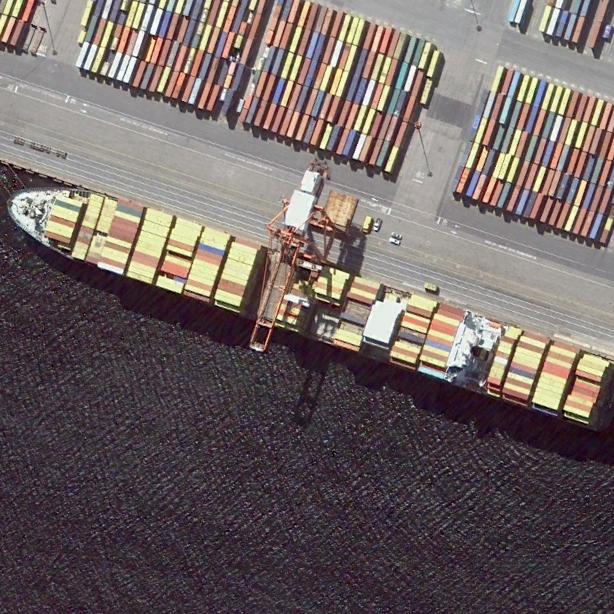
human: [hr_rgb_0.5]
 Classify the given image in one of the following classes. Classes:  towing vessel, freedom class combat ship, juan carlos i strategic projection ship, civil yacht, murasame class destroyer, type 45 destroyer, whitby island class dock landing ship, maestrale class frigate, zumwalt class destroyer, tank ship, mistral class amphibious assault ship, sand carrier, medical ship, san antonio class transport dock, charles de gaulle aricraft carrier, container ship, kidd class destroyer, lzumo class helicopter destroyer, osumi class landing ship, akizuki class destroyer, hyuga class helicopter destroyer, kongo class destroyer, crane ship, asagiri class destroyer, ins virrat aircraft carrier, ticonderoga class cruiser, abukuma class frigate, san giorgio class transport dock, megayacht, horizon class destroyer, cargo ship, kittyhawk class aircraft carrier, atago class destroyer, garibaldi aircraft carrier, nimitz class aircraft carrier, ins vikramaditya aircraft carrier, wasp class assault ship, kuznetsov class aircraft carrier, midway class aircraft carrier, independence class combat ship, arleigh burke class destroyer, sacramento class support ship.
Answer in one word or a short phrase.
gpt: Container ship